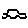
Label: car